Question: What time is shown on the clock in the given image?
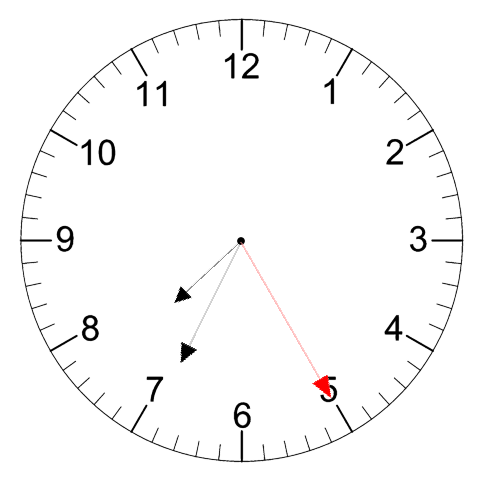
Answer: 07:34:25